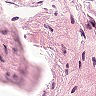
Metastatic tissue present: no